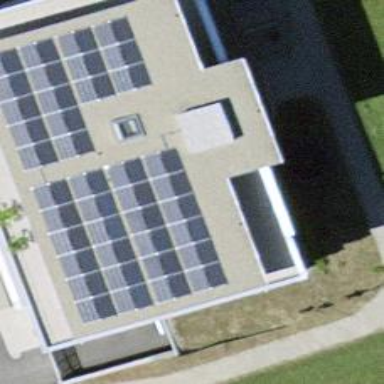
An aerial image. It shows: Solar power generator using photovoltaic panels.